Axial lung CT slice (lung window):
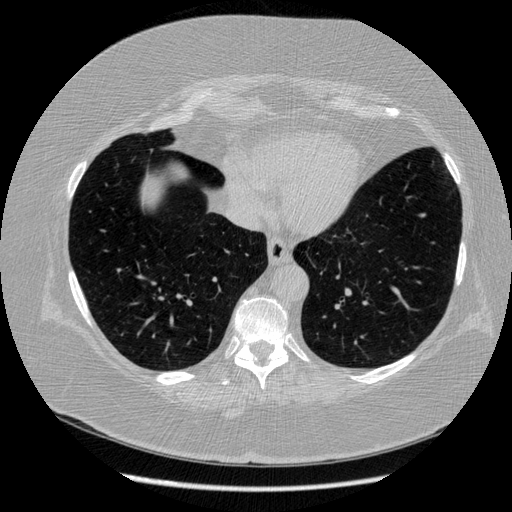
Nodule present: no